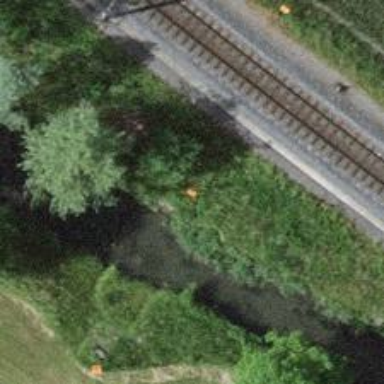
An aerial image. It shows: Aerial marker colored orange.